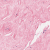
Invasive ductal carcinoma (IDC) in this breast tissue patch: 0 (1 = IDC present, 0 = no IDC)